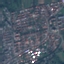
Land use / land cover: Residential